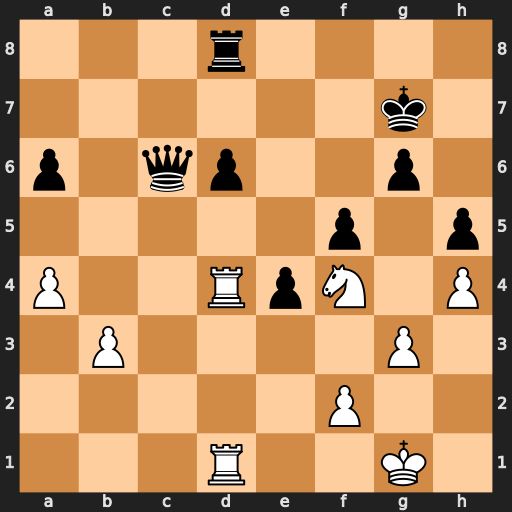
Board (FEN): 3r4/6k1/p1qp2p1/5p1p/P2RpN1P/1P4P1/5P2/3R2K1
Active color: w
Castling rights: -
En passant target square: -
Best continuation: Ne6+ Kh7 Nxd8